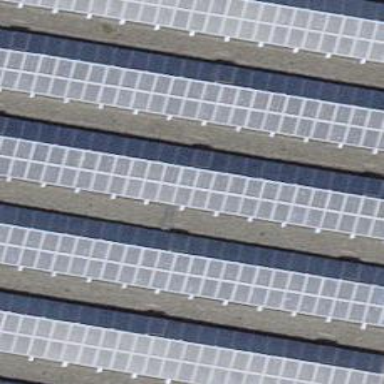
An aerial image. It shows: Solar power generator utilizing photovoltaic technology with solar photovoltaic panels.